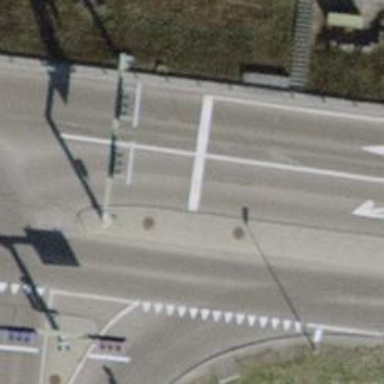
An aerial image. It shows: Road with traffic signals.